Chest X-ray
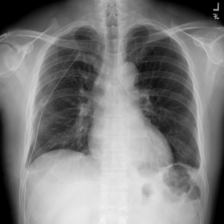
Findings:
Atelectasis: negative
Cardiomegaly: negative
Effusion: negative
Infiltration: negative
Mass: negative
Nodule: negative
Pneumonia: negative
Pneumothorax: negative
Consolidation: negative
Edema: negative
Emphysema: negative
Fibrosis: negative
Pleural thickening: negative
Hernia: negative